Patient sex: F
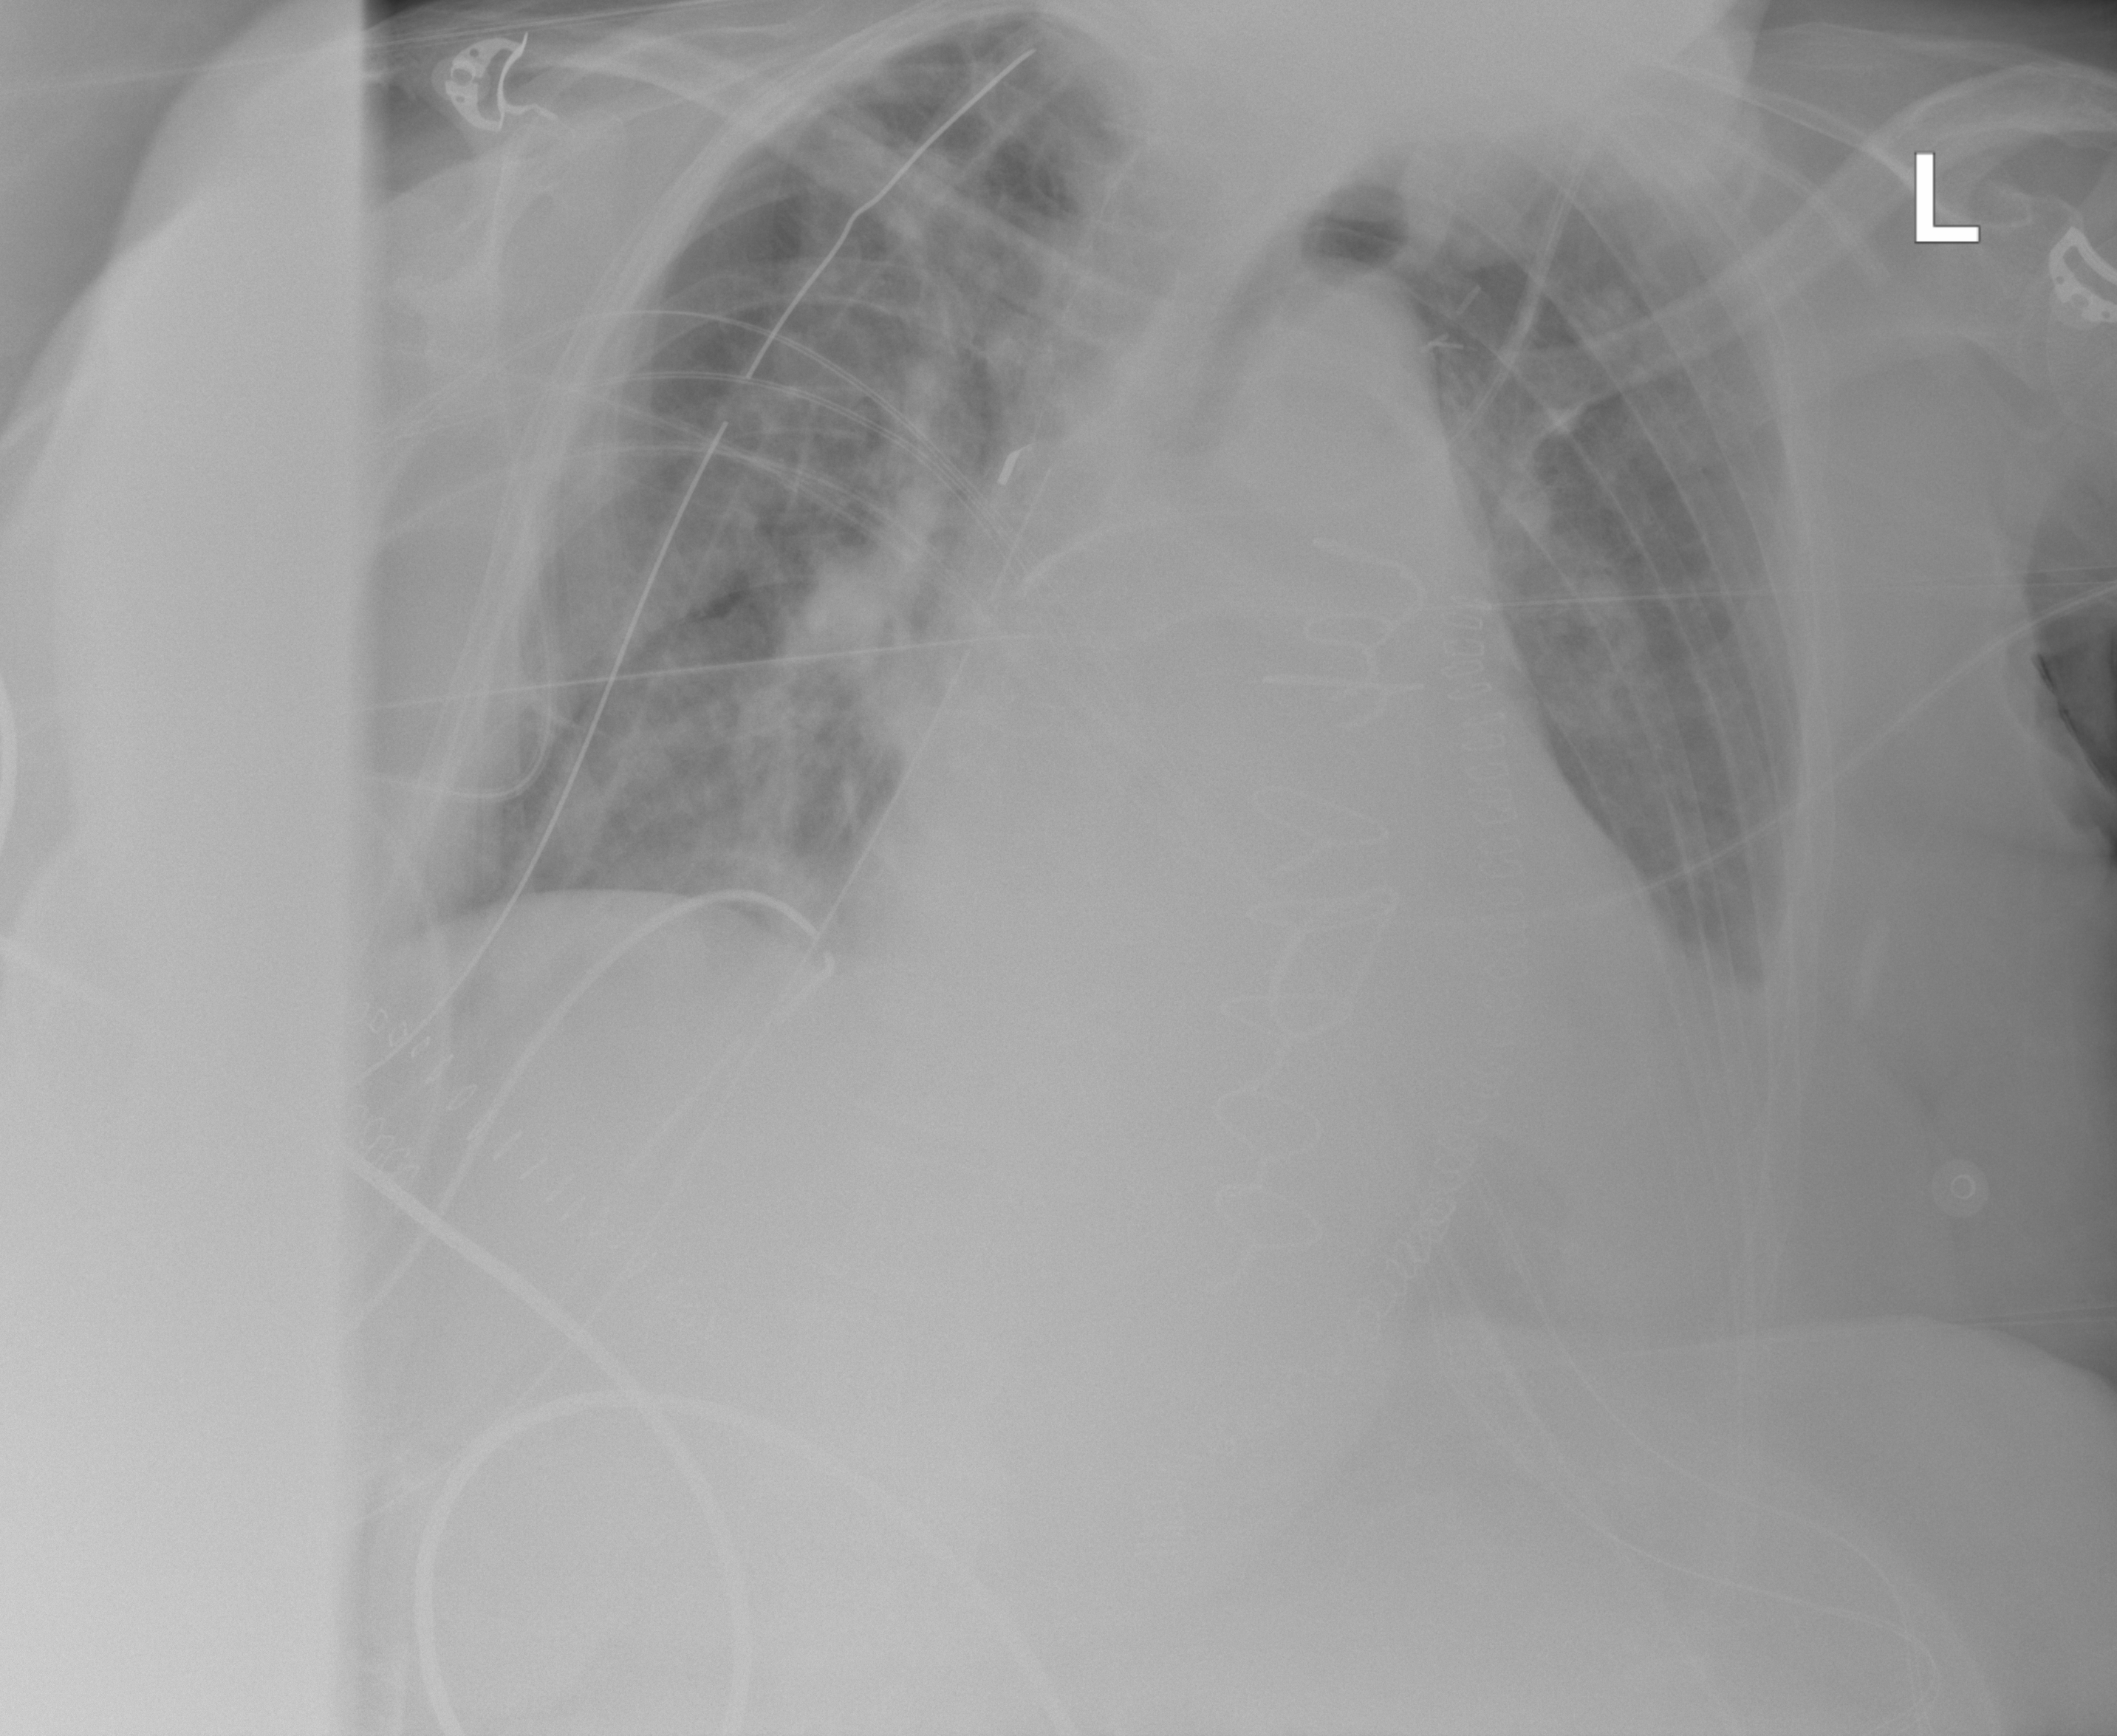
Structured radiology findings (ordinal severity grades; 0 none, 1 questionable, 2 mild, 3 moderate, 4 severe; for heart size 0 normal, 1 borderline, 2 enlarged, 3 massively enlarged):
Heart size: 2
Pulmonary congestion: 2
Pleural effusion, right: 0
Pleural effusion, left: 1
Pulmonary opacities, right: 2
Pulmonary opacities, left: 0
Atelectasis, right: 2
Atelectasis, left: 2